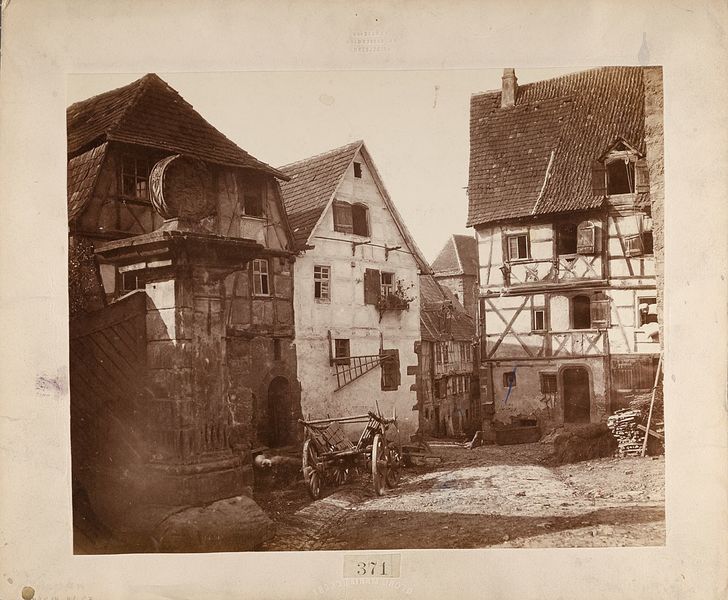
Titel: Wimpfen
Künstler: Georg Maria Eckert
Standort: Hamburg
Institution: Museum für Kunst und Gewerbe Hamburg
Schlagwörter: architektur, foto, fotografie, photographie, photo, fachwerk, architekturfotografie, albumin, lichtbild, historische, architekturphotographie, bildwerke, angewandte und bildende kunst, hessische systematik, schwarzweißpositivverfahren, silbersalzverfahren, schwarzweißfotografie, gebäude, örtlichkeit, straße, stätte, albuminpapier